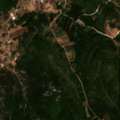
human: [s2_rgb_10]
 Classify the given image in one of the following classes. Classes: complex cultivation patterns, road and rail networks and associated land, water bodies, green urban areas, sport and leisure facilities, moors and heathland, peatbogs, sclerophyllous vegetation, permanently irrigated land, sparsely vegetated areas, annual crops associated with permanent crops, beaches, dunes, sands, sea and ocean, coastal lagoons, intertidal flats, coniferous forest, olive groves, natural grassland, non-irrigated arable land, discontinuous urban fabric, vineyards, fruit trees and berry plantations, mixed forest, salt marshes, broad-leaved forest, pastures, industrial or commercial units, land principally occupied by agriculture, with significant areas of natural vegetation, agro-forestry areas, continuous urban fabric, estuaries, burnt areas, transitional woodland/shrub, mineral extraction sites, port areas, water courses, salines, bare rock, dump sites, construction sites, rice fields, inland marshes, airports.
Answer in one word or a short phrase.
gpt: discontinuous urban fabric, annual crops associated with permanent crops, land principally occupied by agriculture, with significant areas of natural vegetation, mixed forest, sclerophyllous vegetation